Question: I am wondering if there is a way to manually set the legend entry colors.
I changed the series colors to a custom color, but the legend color is not updating. See image:

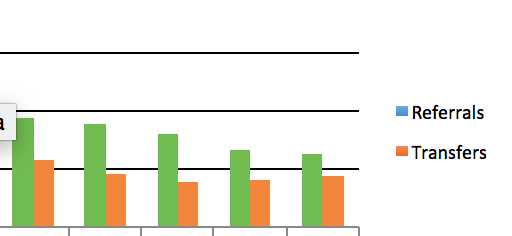
Answer: Here is an improved version of the code that the OP linked to in the comments. This version you pass in the color you want (instead of it just using random ones) to 'SetChartPointsColor' and it will set all point colors to the same as well as create and entry for the legend:
'''
public static void SetChartPointsColor(this ExcelChart chart, int serieNumber, Color color)
{
var chartXml = chart.ChartXml;
var nsa = chart.WorkSheet.Drawings.NameSpaceManager.LookupNamespace("a");
var nsuri = chartXml.DocumentElement.NamespaceURI;
var nsm = new XmlNamespaceManager(chartXml.NameTable);
nsm.AddNamespace("a", nsa);
nsm.AddNamespace("c", nsuri);
var serieNode = chart.ChartXml.SelectSingleNode(@"c:chartSpace/c:chart/c:plotArea/c:barChart/c:ser[c:idx[@val='" + serieNumber + "']]", nsm);
var serie = chart.Series[serieNumber];
var points = serie.Series.Length;
//Add reference to the color for the legend and data points
var srgbClr = chartXml.CreateNode(XmlNodeType.Element, "srgbClr", nsa);
var att = chartXml.CreateAttribute("val");
att.Value = $"{color.R:X2}{color.G:X2}{color.B:X2}";
srgbClr.Attributes.Append(att);
var solidFill = chartXml.CreateNode(XmlNodeType.Element, "solidFill", nsa);
solidFill.AppendChild(srgbClr);
var spPr = chartXml.CreateNode(XmlNodeType.Element, "spPr", nsuri);
spPr.AppendChild(solidFill);
serieNode.AppendChild(spPr);
}
'''
Use it like this:
'''
using (var pck = new ExcelPackage(fileInfo))
{
var workbook = pck.Workbook;
var worksheet = workbook.Worksheets.Add("Sheet1");
worksheet.Cells.LoadFromDataTable(datatable, true);
var chart = worksheet.Drawings.AddChart("chart test", eChartType.ColumnStacked);
chart.Series.Add(worksheet.Cells["B2:B11"], worksheet.Cells["A2:A11"]);
chart.Series.Add(worksheet.Cells["C2:C11"], worksheet.Cells["A2:A11"]);
var rand = new Random();
var color = Color.FromArgb(rand.Next(256), rand.Next(256), rand.Next(256));
chart.SetChartPointsColor(0, color);
color = Color.FromArgb(rand.Next(256), rand.Next(256), rand.Next(256));
chart.SetChartPointsColor(1, color);
pck.Save();
}
'''
Gives this in the output:
<URL>
For a line series it would be a little different:
'''
public static void SetLineChartColor(this ExcelChart chart, int serieNumber, Color color)
{
var chartXml = chart.ChartXml;
var nsa = chart.WorkSheet.Drawings.NameSpaceManager.LookupNamespace("a");
var nsuri = chartXml.DocumentElement.NamespaceURI;
var nsm = new XmlNamespaceManager(chartXml.NameTable);
nsm.AddNamespace("a", nsa);
nsm.AddNamespace("c", nsuri);
var serieNode = chart.ChartXml.SelectSingleNode($@"c:chartSpace/c:chart/c:plotArea/c:lineChart/c:ser[c:idx[@val='{serieNumber}']]", nsm);
var serie = chart.Series[serieNumber];
var points = serie.Series.Length;
//Add reference to the color for the legend
var srgbClr = chartXml.CreateNode(XmlNodeType.Element, "srgbClr", nsa);
var att = chartXml.CreateAttribute("val");
att.Value = $"{color.R:X2}{color.G:X2}{color.B:X2}";
srgbClr.Attributes.Append(att);
var solidFill = chartXml.CreateNode(XmlNodeType.Element, "solidFill", nsa);
solidFill.AppendChild(srgbClr);
var ln = chartXml.CreateNode(XmlNodeType.Element, "ln", nsa);
ln.AppendChild(solidFill);
var spPr = chartXml.CreateNode(XmlNodeType.Element, "spPr", nsuri);
spPr.AppendChild(ln);
serieNode.AppendChild(spPr);
}
'''